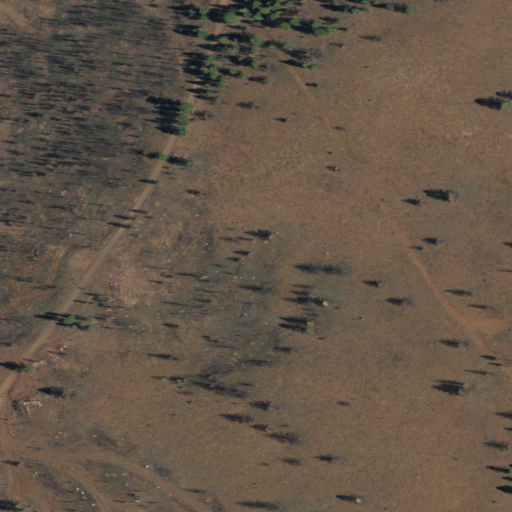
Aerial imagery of plain(s) in California named Penitentiary Flat containing grassland and shrub